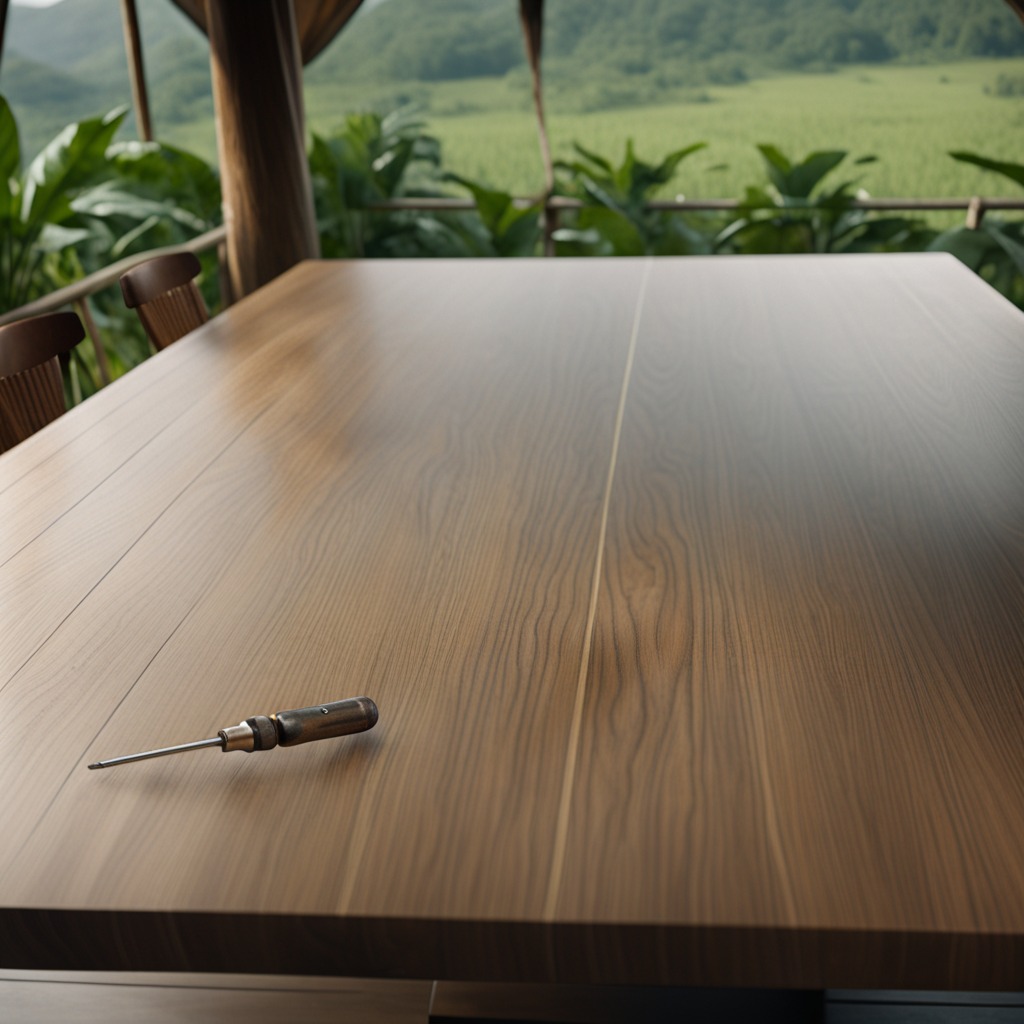
A screwdriver is lying on a wooden table in a jungle field workshop tent.